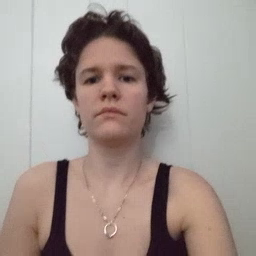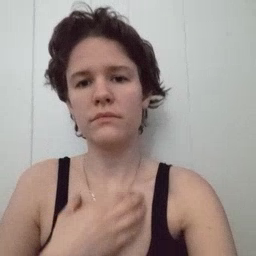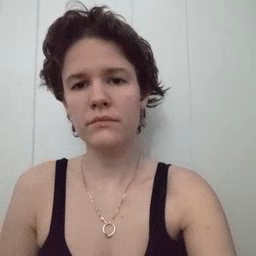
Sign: hungry